Question: I've been dealing with this (somewhat) random bug for a while and can't figure out the problem. The context: I'm creating an UISplitView iPad app that have a UINavigationController inside the Master view:

This UINavigationController does not fill the entire Master view because I need some space to have a vertical menu. When a user select a button on the vertical side menu, it sets something new to the UINavigationController to show a UITableView with options. What I'm doing on every menu selection is:
'''
[self.subMenu setViewControllers:@[subMenuViewController] animated:YES];
'''
What happens is that I don't need to keep the menu history, so what I do is I set a new root view controller to the subMenu every time.
The issue is when I start messing with the device orientation. It doesn't have a clear pattern, but sometimes, when rotating, my app crashes. Now when I run it with Instruments, this is what I get:
'''
167 Zombie -1 00:32.101.527 UIKit -[UITableView _spacingForExtraSeparators]
'''
And the interesting thing is that the bad access happens on the previous root view controller of the subMenu. So if I tap "Events" and then after that I tap "Podcasts", the bad access happens on trying to access "EventsViewController".
So I'm guessing something is not right on my way of replacing the root view controller of the subMenu UINavigationController, but I'm not sure what it is. Maybe I need to make sure the current root view controller is released before setting a new one?
Any help is much appreciated. :)
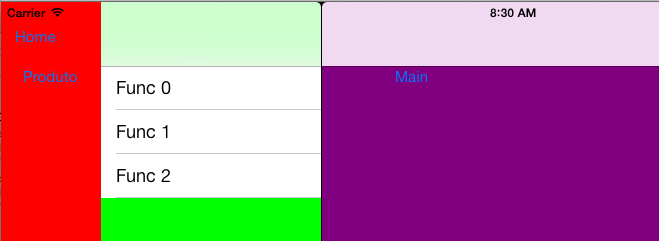
Answer: So first, you should implement the methods 'willRotateToInterfaceOrientation', 'willAnimateToInterfaceOrientation' and 'didRotateToInterfaceOrientation' (check the actual signature of these methods) in your view controllers that contain a 'UITableView'.
In each of these methods check the your table view dataSource and delegate. I think this crash is caused by a release of the delegate or table view's datasource.
Also you should check what table view delgate/datasource methods are called during rotation.
And the last thing, make sure you discard the old instances of 'subMenuViewController' and they are properly removed from the parent view controller.